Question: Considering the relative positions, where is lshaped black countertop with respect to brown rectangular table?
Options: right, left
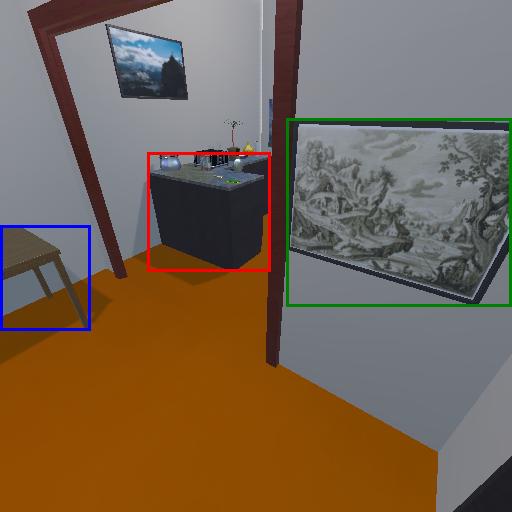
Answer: right